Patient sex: M
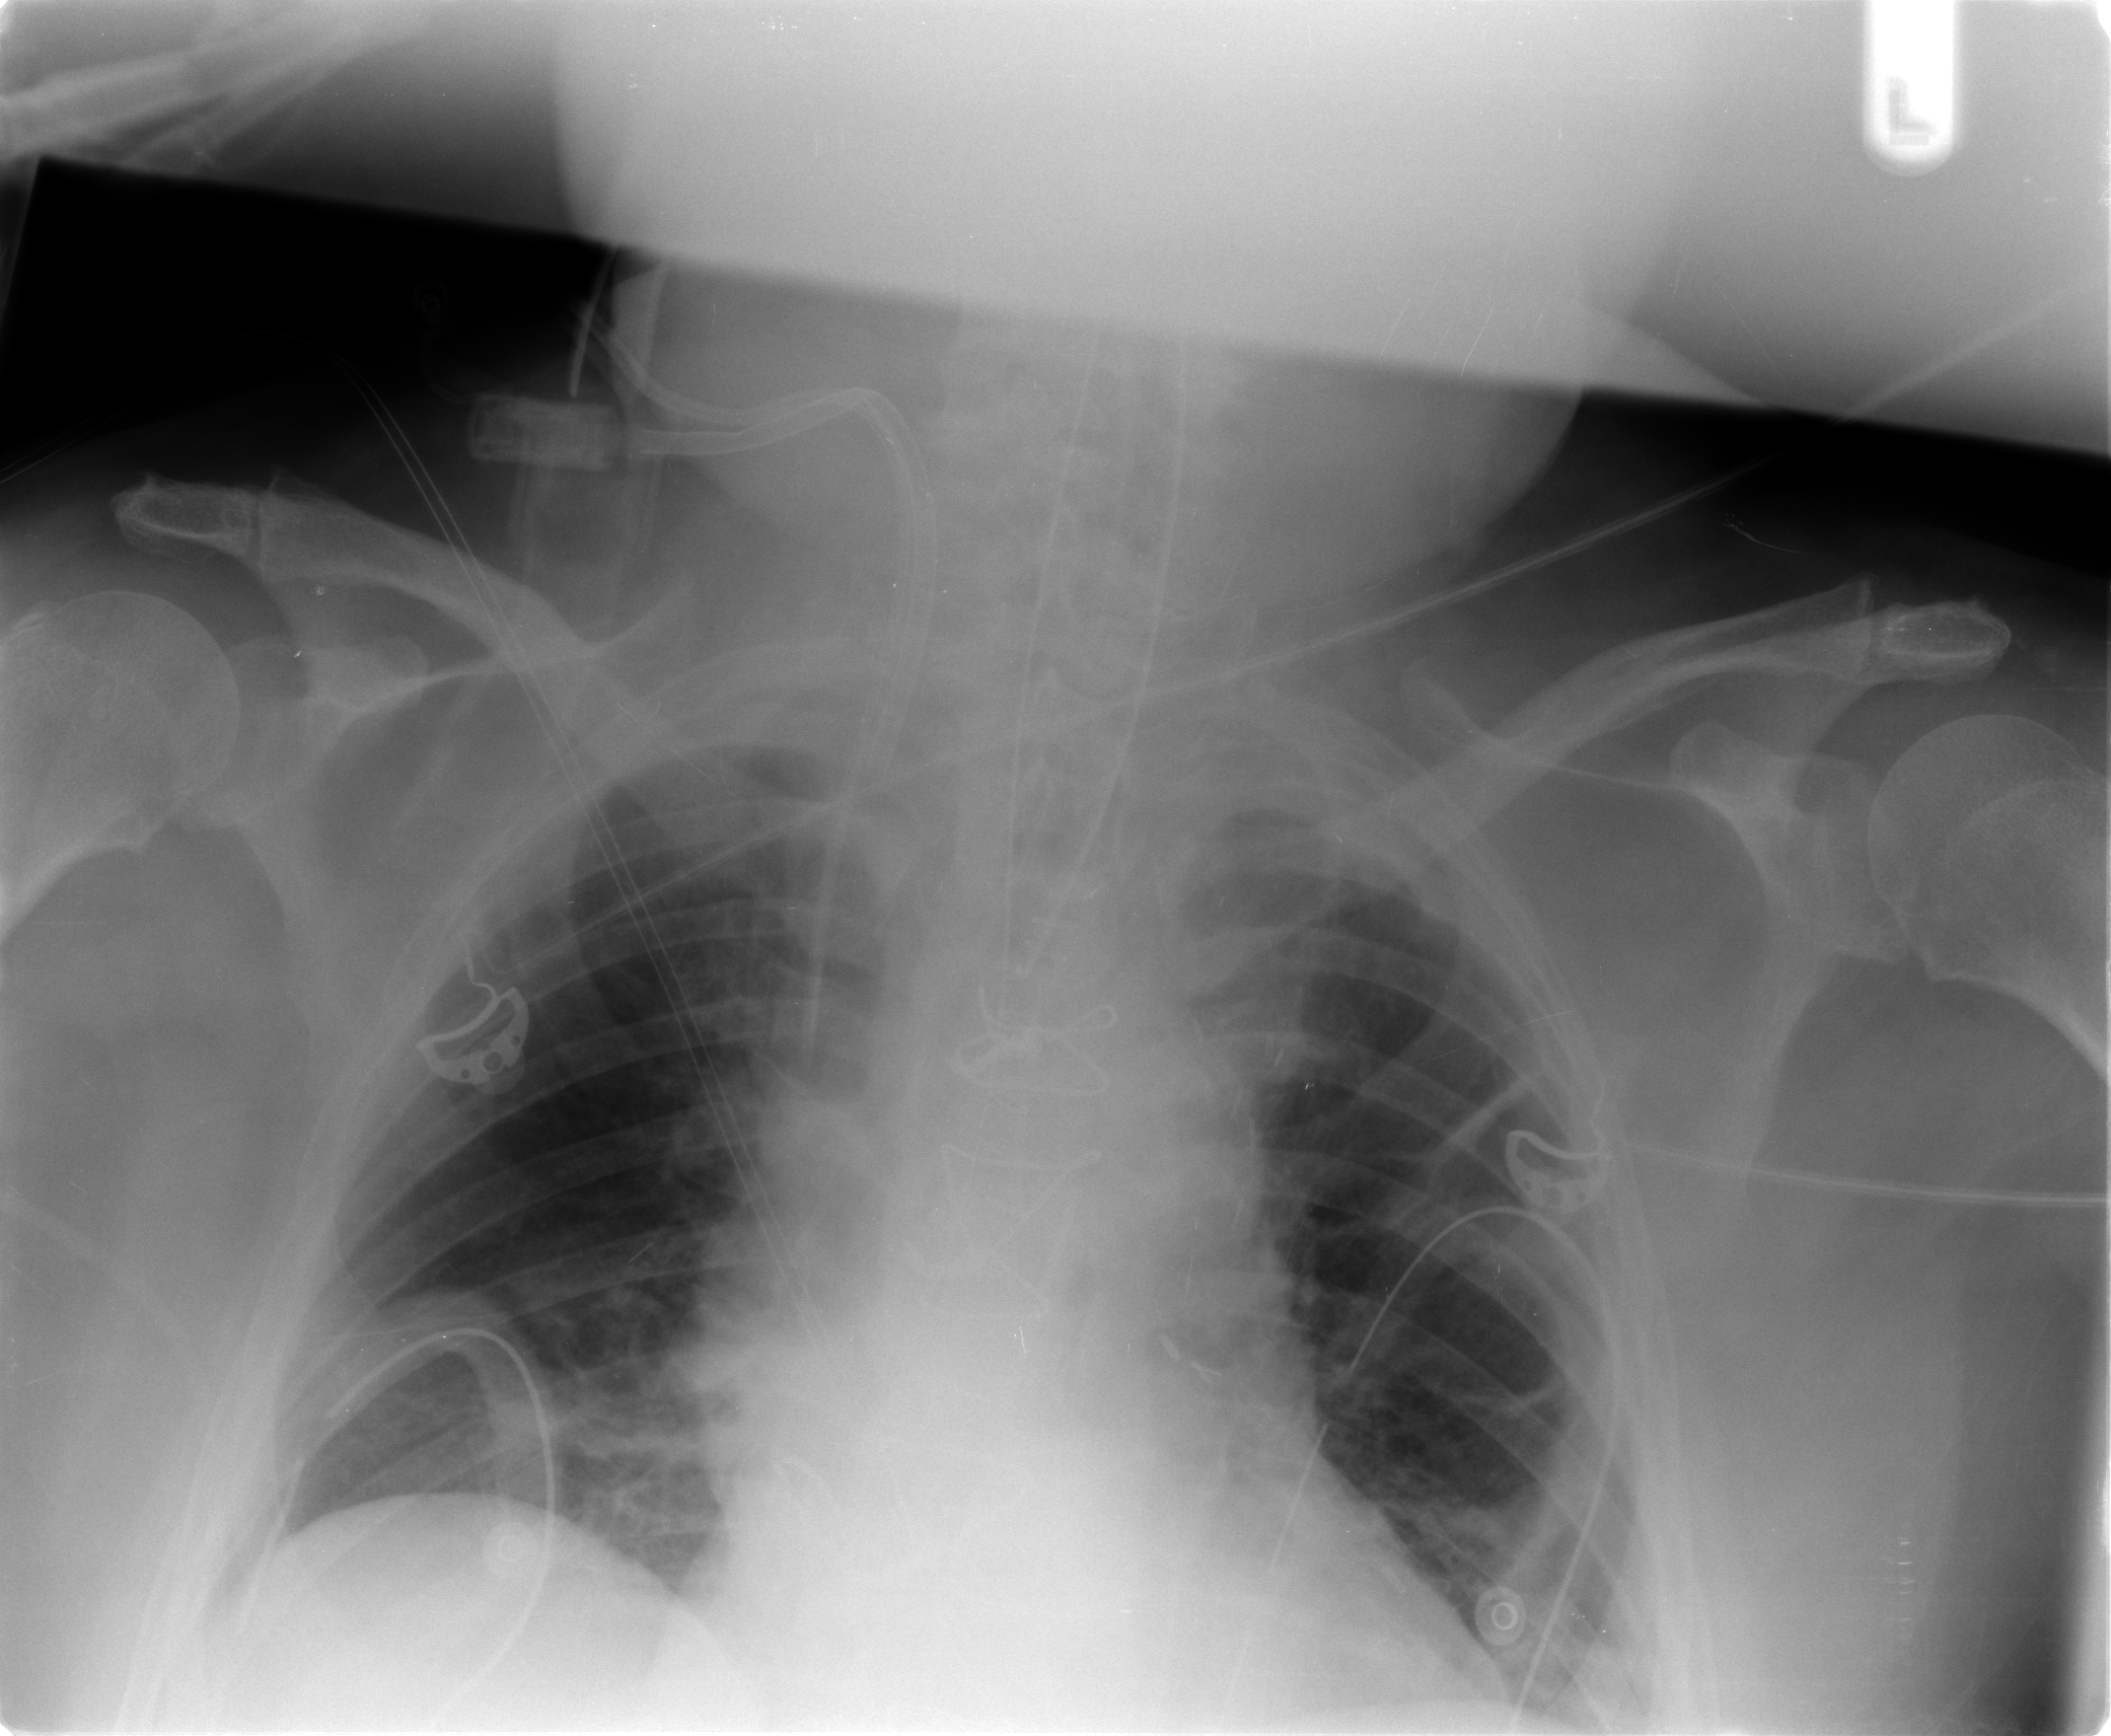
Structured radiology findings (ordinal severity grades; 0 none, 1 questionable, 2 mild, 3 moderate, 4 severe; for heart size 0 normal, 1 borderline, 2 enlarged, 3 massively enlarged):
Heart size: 0
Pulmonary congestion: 2
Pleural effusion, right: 0
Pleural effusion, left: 0
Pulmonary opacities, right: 0
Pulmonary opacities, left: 0
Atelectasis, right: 0
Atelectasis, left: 0